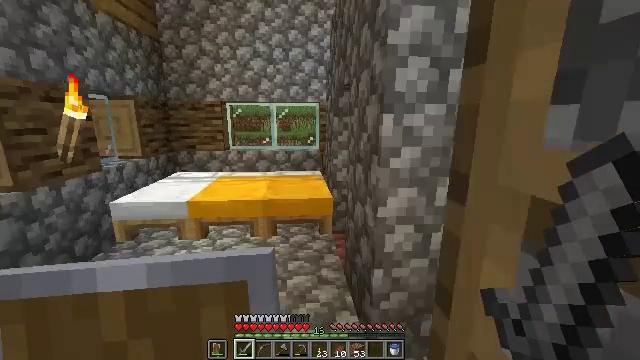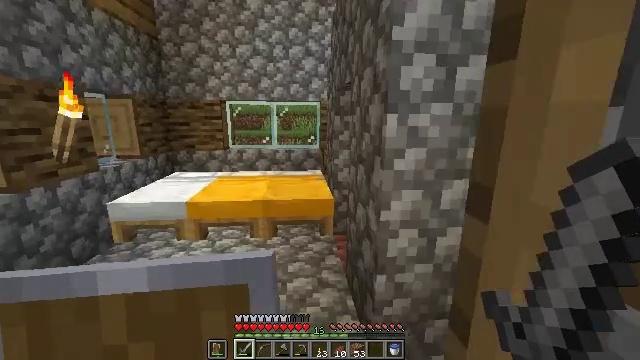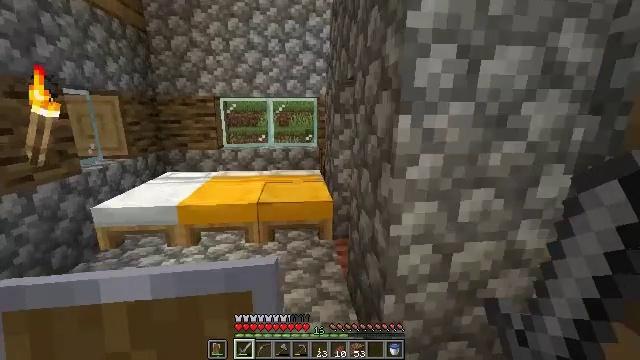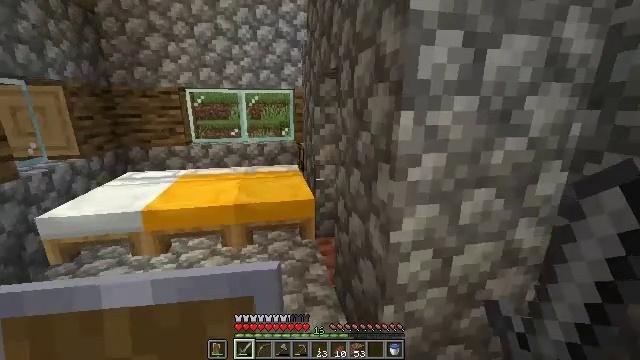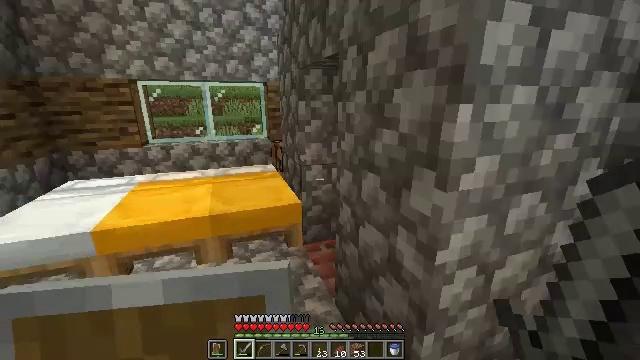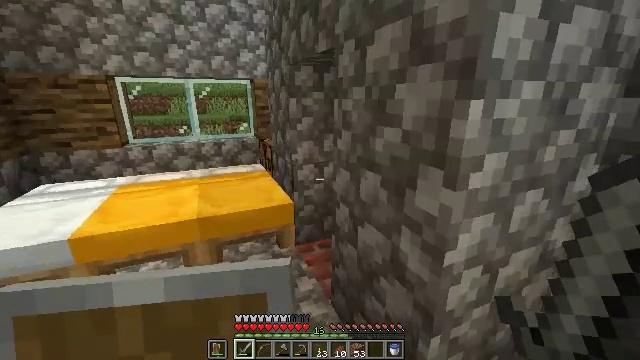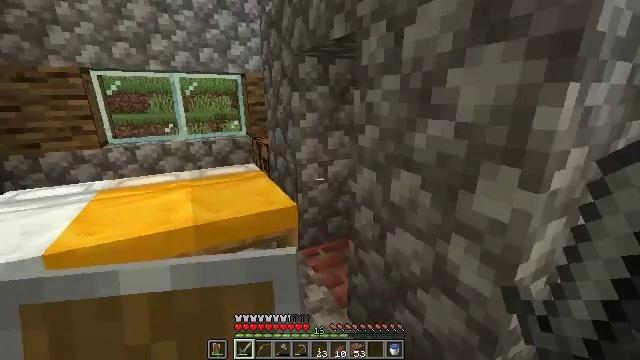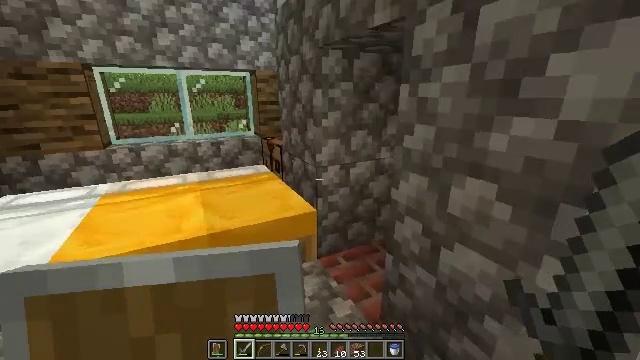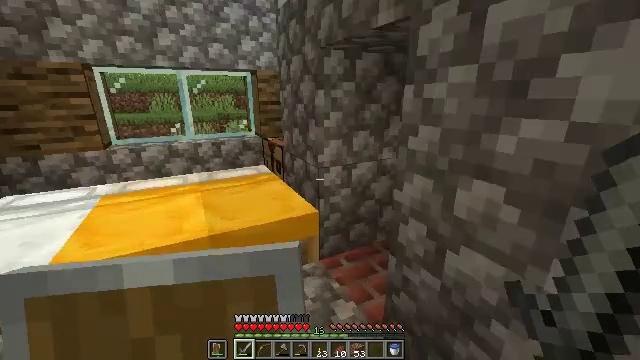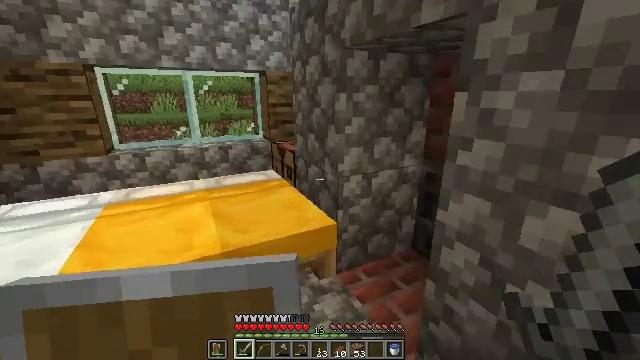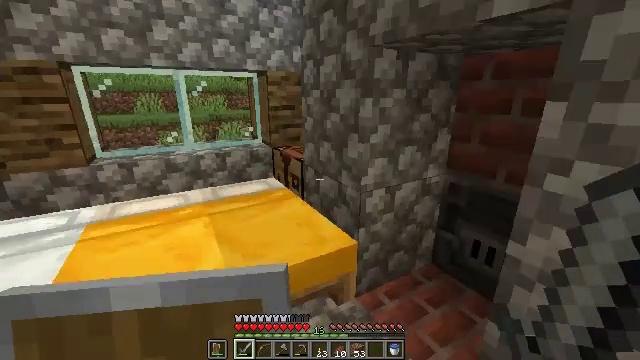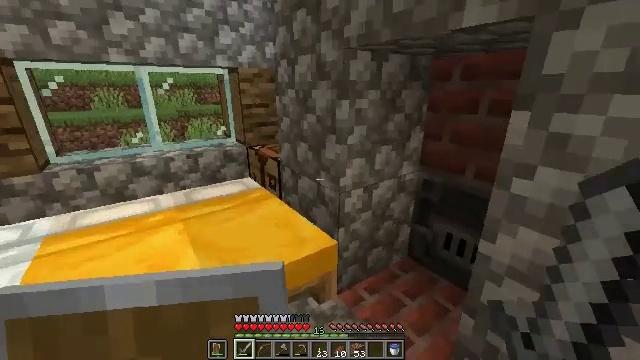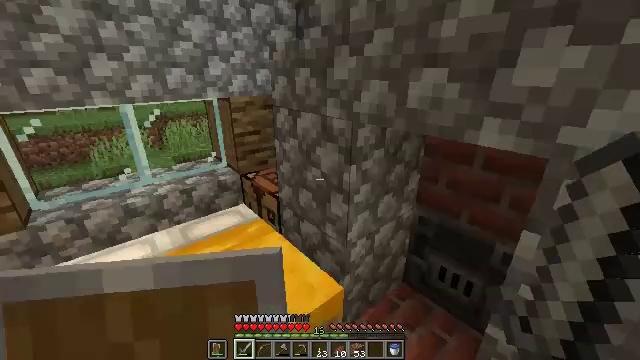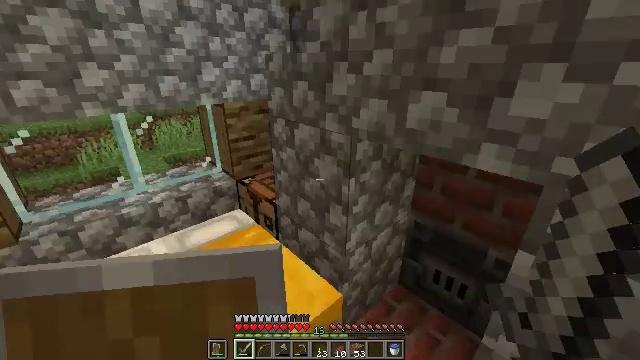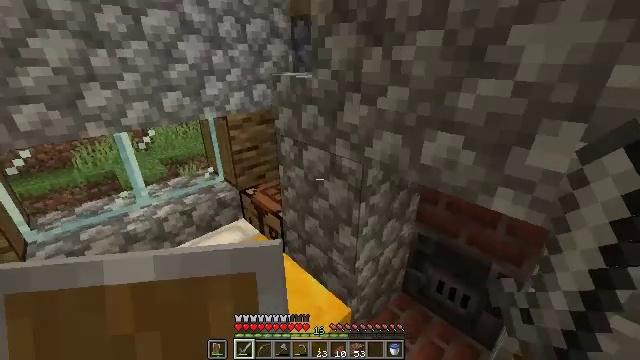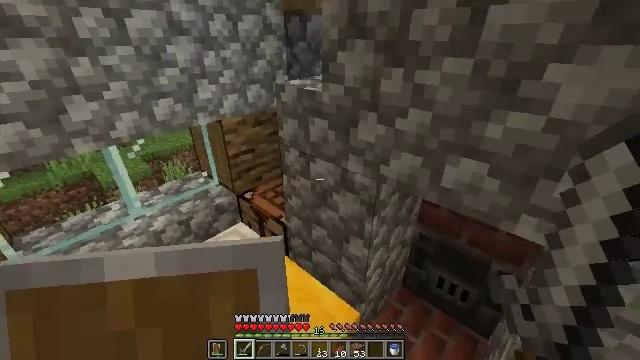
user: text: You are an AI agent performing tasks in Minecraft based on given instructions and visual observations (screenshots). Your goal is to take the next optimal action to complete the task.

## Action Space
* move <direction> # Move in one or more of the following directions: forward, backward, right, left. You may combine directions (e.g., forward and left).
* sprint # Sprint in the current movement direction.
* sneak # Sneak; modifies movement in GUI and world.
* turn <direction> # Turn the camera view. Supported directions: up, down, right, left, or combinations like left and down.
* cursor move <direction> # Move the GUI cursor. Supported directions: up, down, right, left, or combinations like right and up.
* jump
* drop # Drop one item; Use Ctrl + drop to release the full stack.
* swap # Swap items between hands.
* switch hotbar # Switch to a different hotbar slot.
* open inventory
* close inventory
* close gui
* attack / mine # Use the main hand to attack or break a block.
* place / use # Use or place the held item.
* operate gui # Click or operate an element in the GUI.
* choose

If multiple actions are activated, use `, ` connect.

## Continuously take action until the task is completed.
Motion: motion action
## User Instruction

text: Use oak materials and sticks to make an oak fence.
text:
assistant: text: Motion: move forward
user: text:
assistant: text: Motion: move forward and move left
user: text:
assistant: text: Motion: move forward and move left, turn right and down
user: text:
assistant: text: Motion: move forward and move left, turn right and down
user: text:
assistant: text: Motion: move forward and move left, turn right
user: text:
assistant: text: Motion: move forward and move left, turn right
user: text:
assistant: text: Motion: move forward and move left
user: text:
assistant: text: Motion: move forward and move left
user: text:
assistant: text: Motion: move forward and move left
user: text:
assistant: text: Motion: move forward and move left, turn right
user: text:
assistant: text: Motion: move forward and move left, turn right and down, jump
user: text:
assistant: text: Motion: move forward and move left, turn right and down, jump
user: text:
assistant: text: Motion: move forward and move left, turn right and down, jump
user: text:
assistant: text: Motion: move forward and move left, turn right and down
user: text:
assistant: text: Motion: move forward and move left, turn right and down
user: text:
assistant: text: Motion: move forward and move left, turn right and down
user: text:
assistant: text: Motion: move forward and move left, turn right and down
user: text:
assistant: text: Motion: move left, turn down
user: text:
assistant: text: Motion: move left, turn down
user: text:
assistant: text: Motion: turn right
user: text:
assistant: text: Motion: use / place
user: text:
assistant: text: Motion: use / place
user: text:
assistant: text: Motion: turn right, use / place
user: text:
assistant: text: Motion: turn right
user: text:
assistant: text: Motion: turn right and up
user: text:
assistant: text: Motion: no_op
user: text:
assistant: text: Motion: no_op
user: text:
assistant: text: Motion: no_op
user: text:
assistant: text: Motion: turn left and up
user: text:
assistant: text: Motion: turn left and up